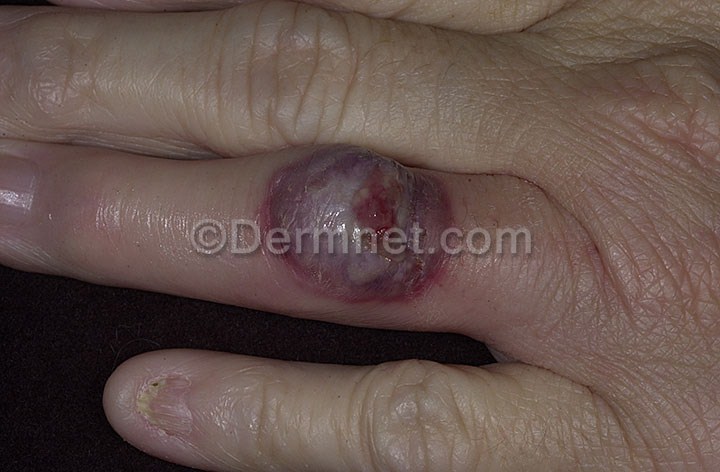
Disease: Vasculitis Photos